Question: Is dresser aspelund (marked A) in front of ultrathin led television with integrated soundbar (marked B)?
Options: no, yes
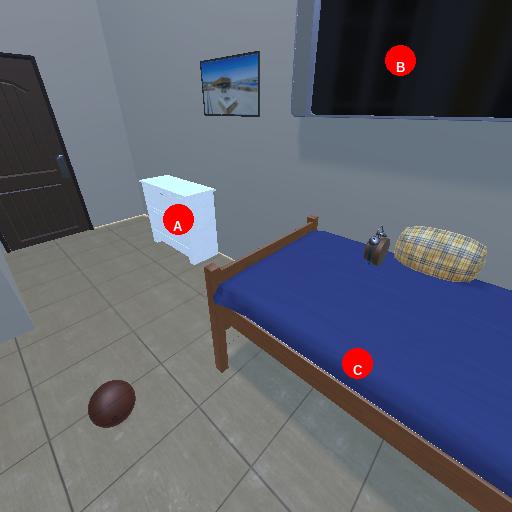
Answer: no